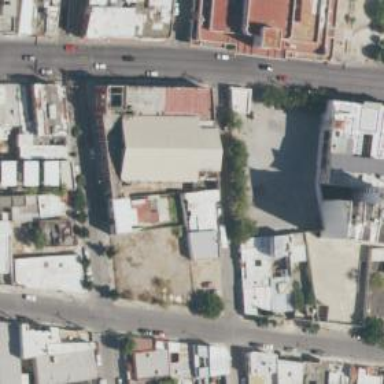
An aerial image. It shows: Cinema.